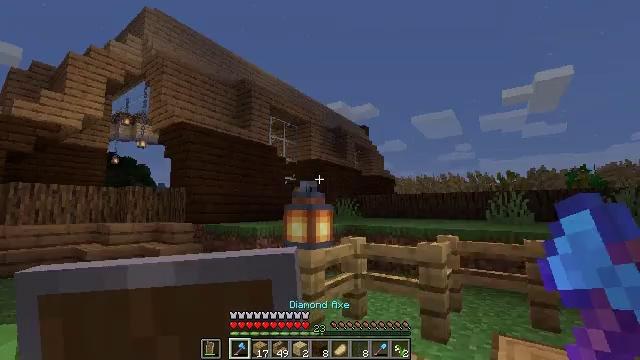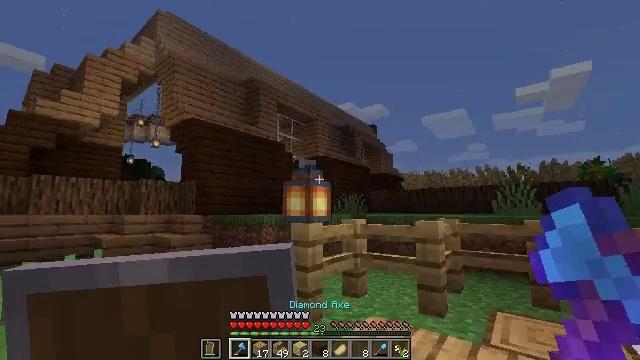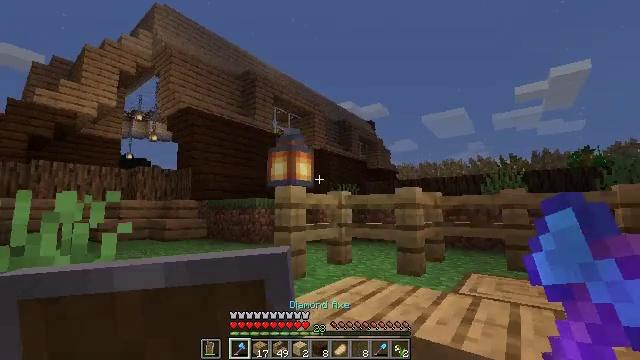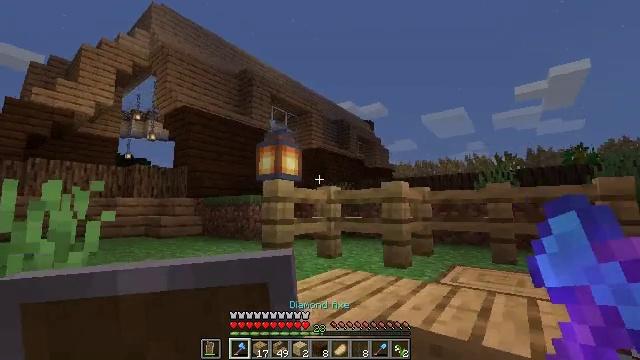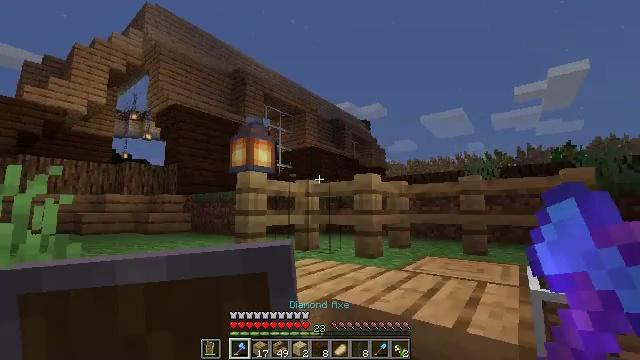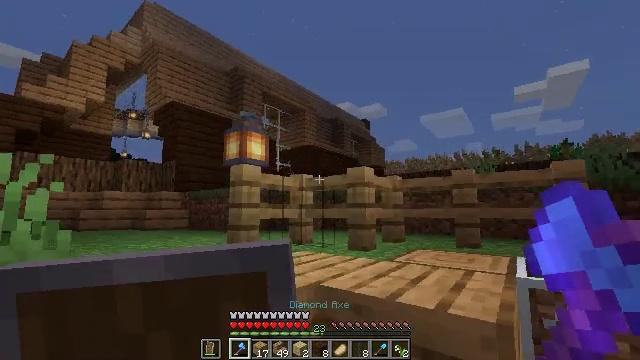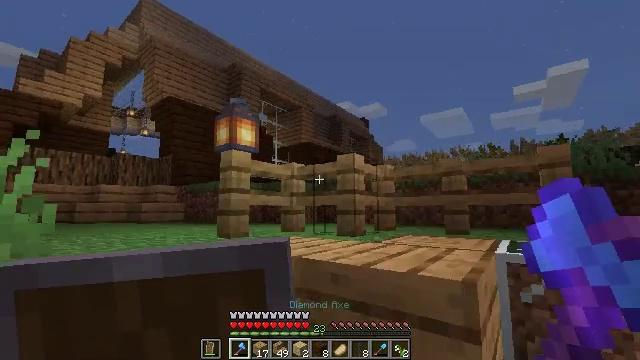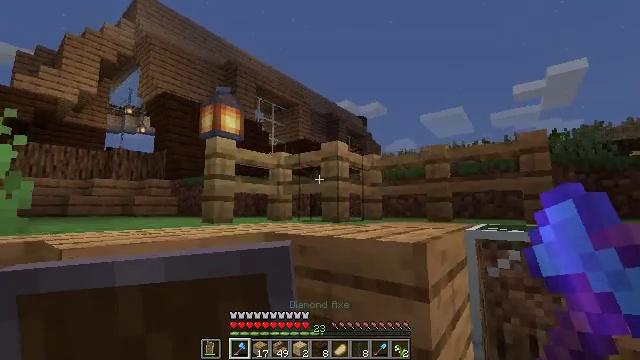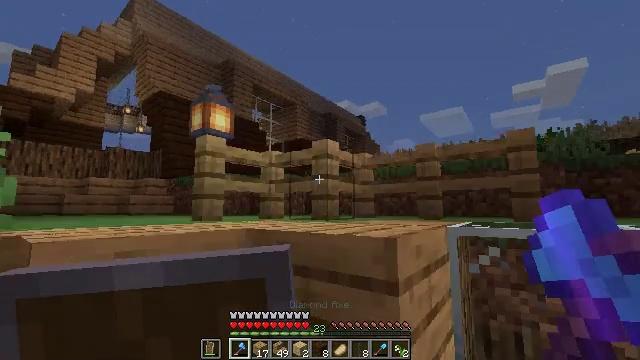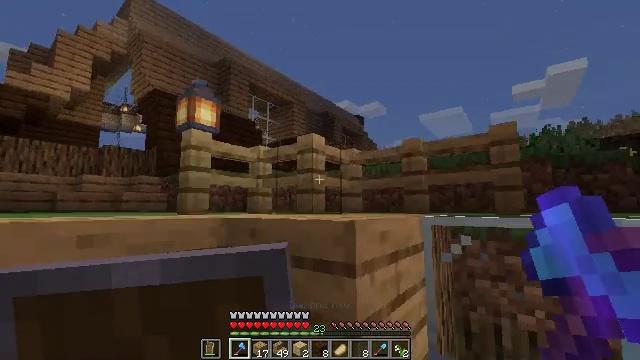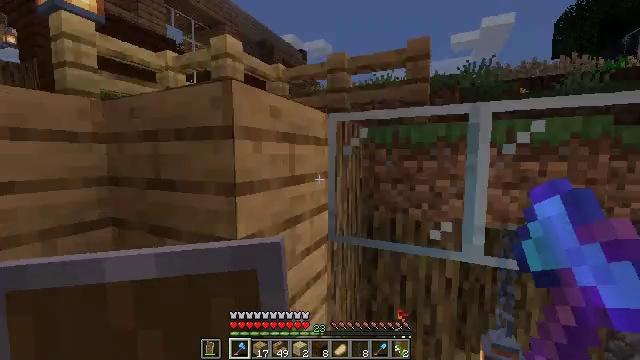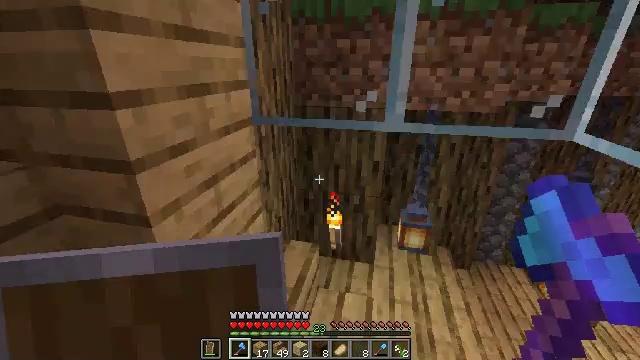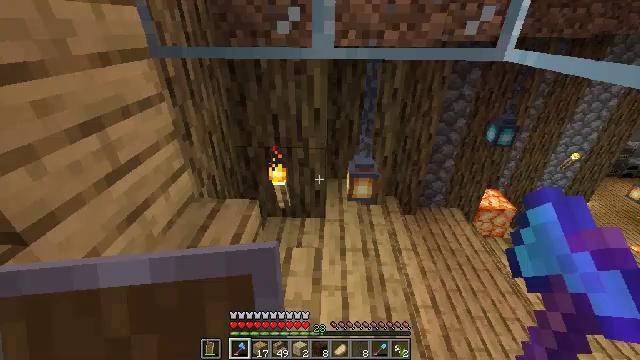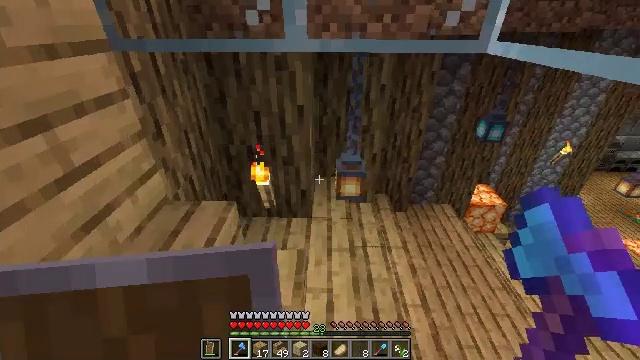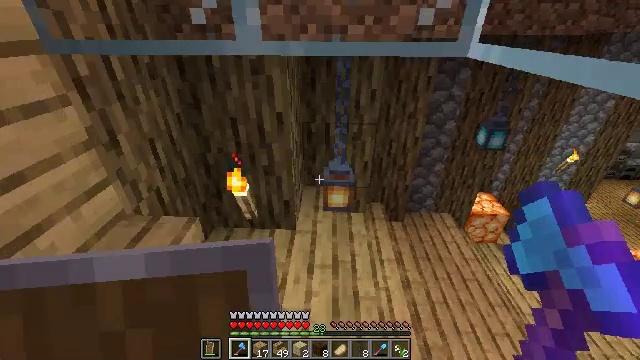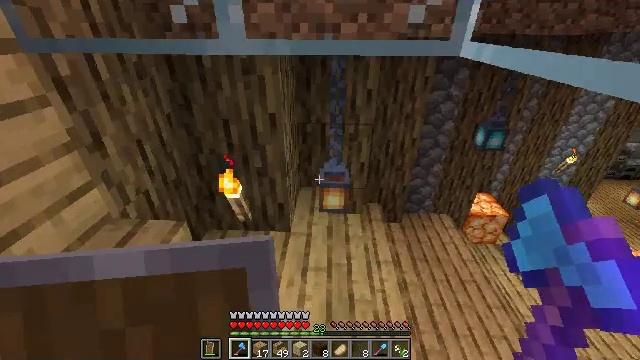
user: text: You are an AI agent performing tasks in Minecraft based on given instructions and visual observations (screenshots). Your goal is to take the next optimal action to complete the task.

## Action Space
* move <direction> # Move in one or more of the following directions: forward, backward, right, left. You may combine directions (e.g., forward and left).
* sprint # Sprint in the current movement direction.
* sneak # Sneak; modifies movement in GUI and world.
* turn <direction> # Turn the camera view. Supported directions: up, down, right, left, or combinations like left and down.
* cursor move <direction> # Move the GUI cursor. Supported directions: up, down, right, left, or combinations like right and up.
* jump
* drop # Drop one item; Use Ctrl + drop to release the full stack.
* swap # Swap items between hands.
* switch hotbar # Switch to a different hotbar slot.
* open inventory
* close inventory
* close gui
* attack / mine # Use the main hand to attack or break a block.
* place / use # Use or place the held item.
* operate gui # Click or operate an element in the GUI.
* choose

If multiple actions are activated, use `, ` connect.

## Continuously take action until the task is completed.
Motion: motion action
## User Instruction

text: Break the light blue bed.
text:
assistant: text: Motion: move right, turn left
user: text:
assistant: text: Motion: move right
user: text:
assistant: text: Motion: move right
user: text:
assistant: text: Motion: move right
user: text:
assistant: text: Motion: move right
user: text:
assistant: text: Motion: move right
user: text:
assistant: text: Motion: move right
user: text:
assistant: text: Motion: move right
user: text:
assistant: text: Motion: move right
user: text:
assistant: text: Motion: move forward and move right, turn right and down
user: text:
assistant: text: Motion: move forward and move right, turn right and down
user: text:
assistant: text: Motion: move forward and move right, turn right and down
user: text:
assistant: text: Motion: move forward and move right, turn right
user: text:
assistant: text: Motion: move forward and move right, turn left
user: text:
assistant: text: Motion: move forward and move right
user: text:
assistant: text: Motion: move forward and move right
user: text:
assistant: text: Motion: move forward
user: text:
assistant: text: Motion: move forward
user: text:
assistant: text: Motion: move forward, turn right and up
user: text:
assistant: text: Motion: move forward and move right, turn right
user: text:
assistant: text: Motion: move forward and move right, turn right and up
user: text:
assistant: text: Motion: move forward and move right
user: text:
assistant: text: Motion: move forward and move right
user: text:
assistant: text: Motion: move forward and move right
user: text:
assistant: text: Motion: move forward and move right
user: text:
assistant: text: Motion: move forward and move right
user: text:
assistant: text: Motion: move forward and move right
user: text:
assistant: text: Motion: move forward and move right
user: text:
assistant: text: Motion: move forward and move right, turn left and up
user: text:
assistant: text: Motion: move forward and move right, turn left and up